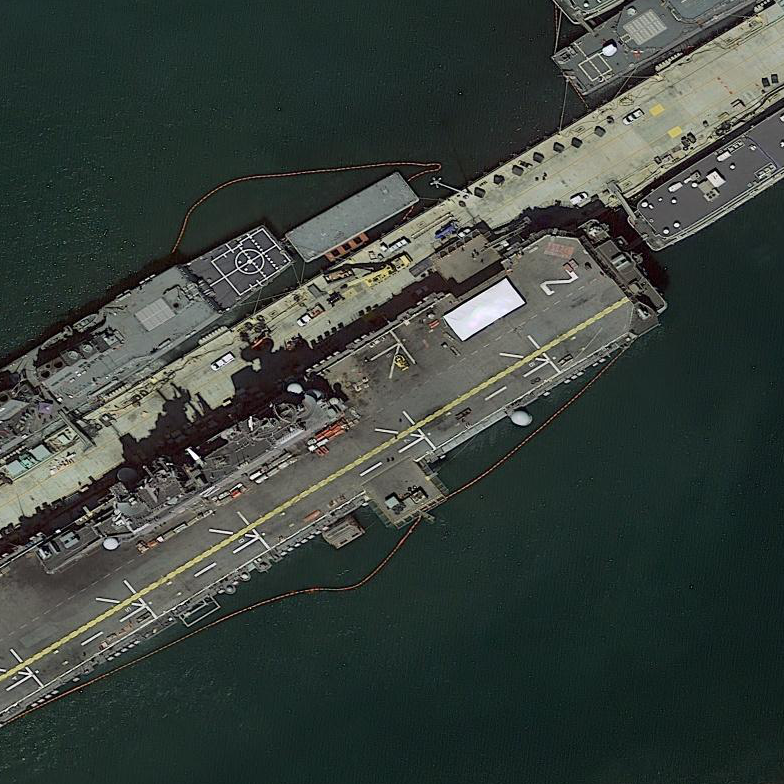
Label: assault